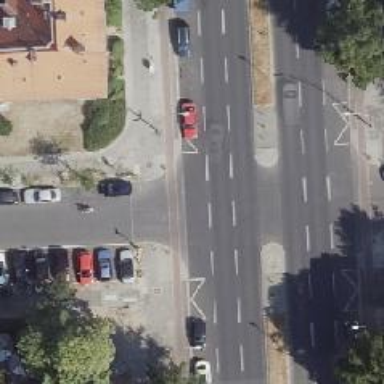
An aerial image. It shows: Unmarked road crossing.